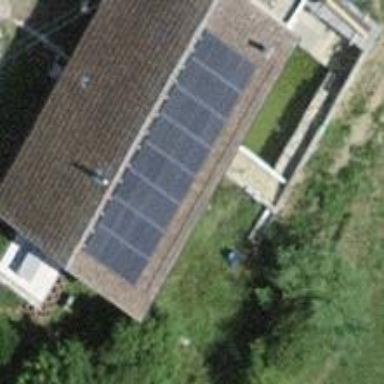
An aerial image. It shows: Solar photovoltaic panel generator.